Question: I was wondering why 8086 control bus consists of 4 lines I/O read/write and Mem read/write.
These are clearly 4 different functions that can be determined using only 2 lines. In this geeksforgeeks <URL> we can clearly see that RD is the not operation of WR

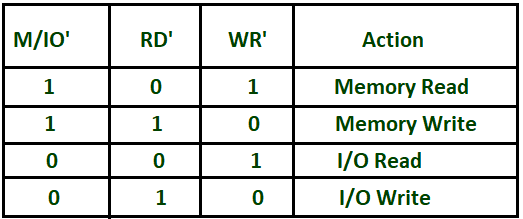
Answer: It is common in hardware to use <URL>.
When signals are packed/encoded as you suggest, i.e. 2 bits represents 4 values, they generally have to be decoded into 1-hot before they can activate the intended hardware circuitry.
So, here apparently, instead of encoding and decoding, they simply expose the 4 different 1-hot lines.
Most importantly, however, two lines (one for read and one for write) allows for saying read, write, on a given bus cycle. So, there's really three different values (or six for both I/O and memory), and these cannot even be encoded in 1 (or 2) bits (but could be in 2 (or 3 bits)).
(Yes, it also allows for dual operation read=1 and write=1, but this is understood to be bad and no one will do it.)